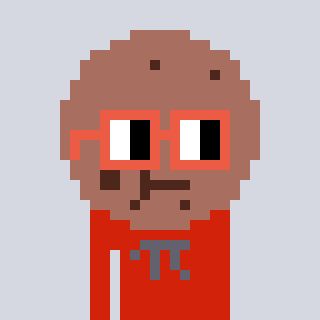
a pixel art character with square orange glasses, a cookie-shaped head and a red-colored body on a cool background